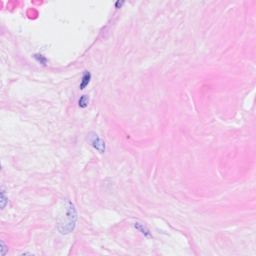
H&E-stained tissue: Breast